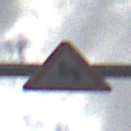
Verkehrszeichen: DoppelkurveZunaechstLinks
Umgebung: Outdoor, Nature
Tageszeit: Midday
Wetter: PartlyCloudy
Licht: Natural
Jahreszeit: NotSpecified
Kontrast: LowContrast